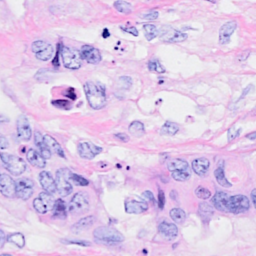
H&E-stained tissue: Breast